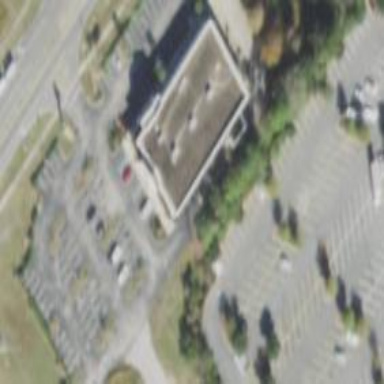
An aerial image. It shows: Retail building.